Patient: sex F, age 44
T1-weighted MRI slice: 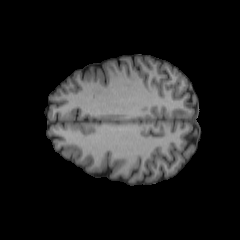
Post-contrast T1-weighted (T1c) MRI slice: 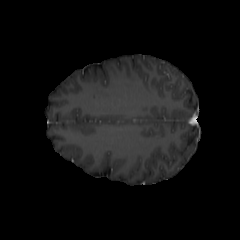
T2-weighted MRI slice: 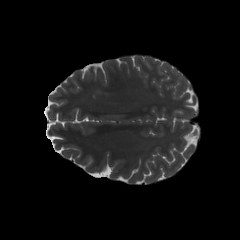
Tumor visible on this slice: no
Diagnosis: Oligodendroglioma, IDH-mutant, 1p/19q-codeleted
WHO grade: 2